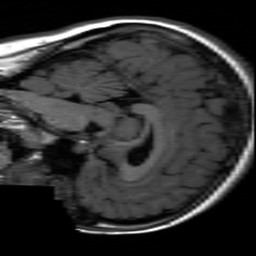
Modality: inplaneT1
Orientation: sagittal
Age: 19
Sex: female
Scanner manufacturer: ge
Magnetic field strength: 3 T
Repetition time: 2.499 s
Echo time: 0.02513 s